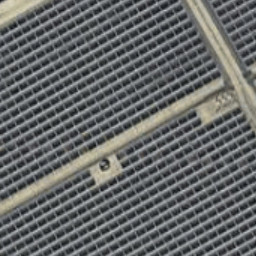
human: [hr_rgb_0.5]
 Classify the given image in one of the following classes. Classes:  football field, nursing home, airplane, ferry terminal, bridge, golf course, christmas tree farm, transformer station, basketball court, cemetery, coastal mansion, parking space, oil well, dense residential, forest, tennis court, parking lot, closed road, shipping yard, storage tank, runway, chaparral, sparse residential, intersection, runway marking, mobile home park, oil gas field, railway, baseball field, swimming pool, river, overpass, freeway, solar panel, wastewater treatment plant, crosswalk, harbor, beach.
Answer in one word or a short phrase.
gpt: solar panel